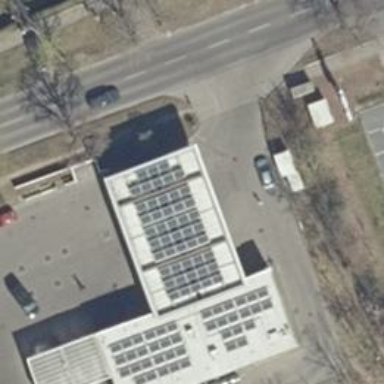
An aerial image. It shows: Close-up view of roof part of building.